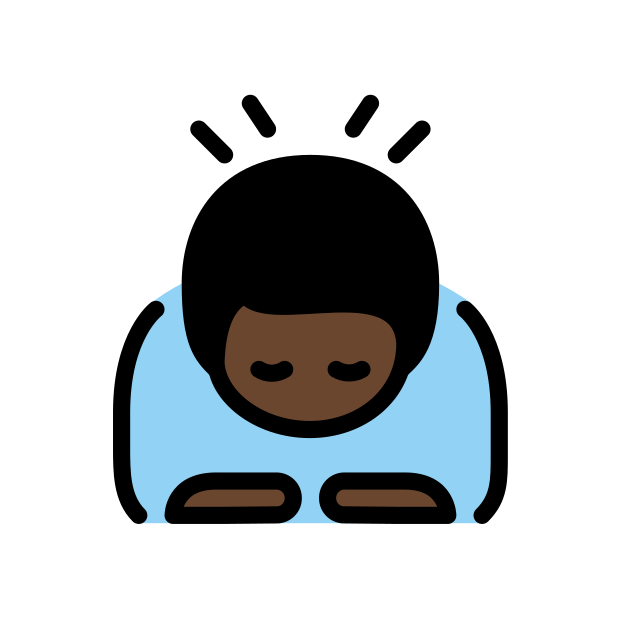
man bowing: dark skin tone